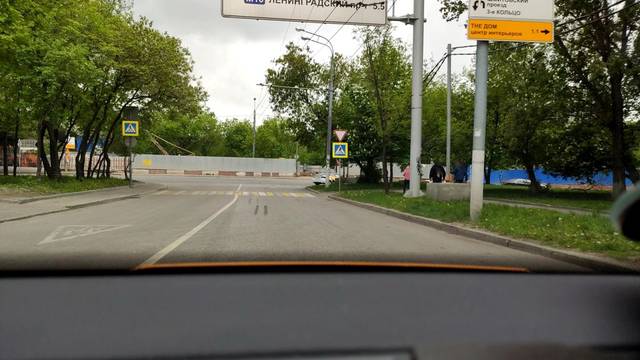
Region: Russia
Coordinates: 55.755, 37.52